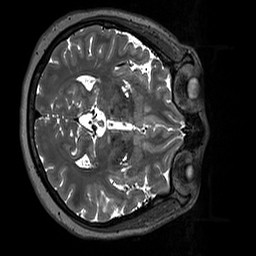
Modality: T2w
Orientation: axial
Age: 46
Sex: female
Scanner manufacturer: siemens
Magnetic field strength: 3 T
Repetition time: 3.2 s
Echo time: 0.412 s